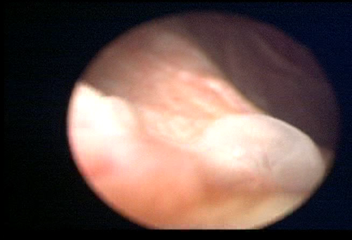
Modality: WLC
Class: Normal mucosa
Bladder cancer association: No